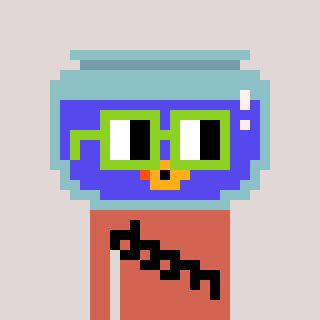
a pixel art character with square light green glasses, a goldfish-shaped head and a peachy-colored body on a warm background